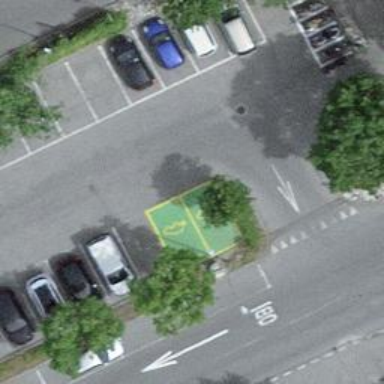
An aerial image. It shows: Charging station.